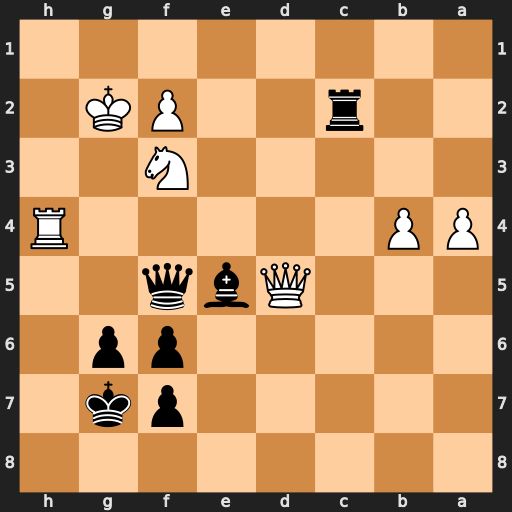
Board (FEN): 8/5pk1/5pp1/3Qbq2/PP5R/5N2/2r2PK1/8
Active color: b
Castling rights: -
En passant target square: -
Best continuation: Rxf2+ Kxf2 Bg3+ Kxg3 Qxd5